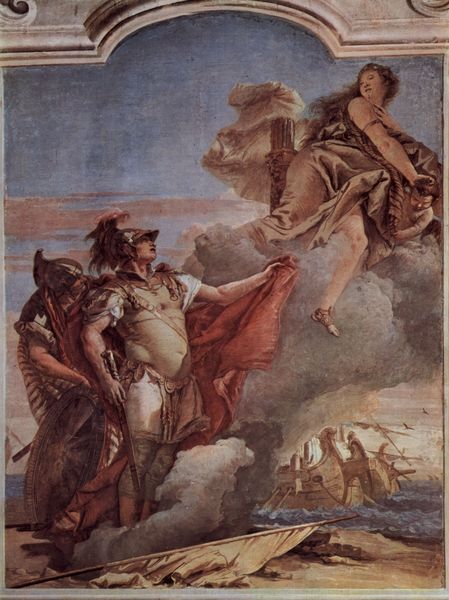
Titel: Venus läßt Äneas und Acatus am Strand von Lybien zurück
Künstler: Giovanni Battista Tiepolo
Standort: Vicenza
Institution: Villa Valmarana
Schlagwörter: blau, feder, felsen, gemälde, gott, himmel, kämpfer, mann, meer, schatten, umhang, wasser, weiß, wolken, landschaft, menschen, ocker, sand, ufer, braun, brust, frau, grau, haar, kleid, licht, männer, orange, schwarz, säule, blick, rot, tuch, wolke, beige, malerei, jung, wand, arm, augen, barock, falten, rahmen, stein, tot, bild, öl, erde, horizont, natur, vögel, weite, wind, qualm, rauch, gewand, haare, lange haare, mantel, drei, rokoko, rosa, schulter, boot, boote, fliegen, pferd, ruder, engel, putte, putto, federbusch, bein, küste, schiff, schiffe, segel, segelschiffe, strand, wellen, fahne, flagge, nebel, rad, krieg, schlacht, soldaten, weib, weiblich, sitzt, wandmalerei, mimik, muse, stuck, nabel, sandalen, bauch, faltenwurf, knie, bucht, ozean, nische, schild, panzer, blut, antike, fuss, schweben, mollig, militär, schwert, uniform, waffen, soldat, fliehen, leinwand, gestik, helm, allegorie, mythologie, göttin, ritter, rüstung, römer, abkehr, armreif, harnisch, hubi, jesus, götter, griechisch, krieger, antikisierend, feldherr, speer, fresko, hermes, odysseus, amor, maria, wandbild, legionär, illusion, helden, mars, herkules, pfeil, perser, fresco, waser, rettung, himmelfahrt, römisch, athena, steigen, idealisiert, griechische mythologie, roter mantel, felsens, fahnenstange, botte, aufsteigen, seeschlacht, troja, raffael, metapher, alexander, ovid, aphrodite, aeneas, ares, resco, legion, knittern, kriegsschiffe, galeeren, bain, aufsteige, libyen, walkyre, roter mante, frau sitzt auf wolke, fedherr, pfeiö